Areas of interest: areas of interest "Tsinghua - Foxconn Nanotechnology Research Center"
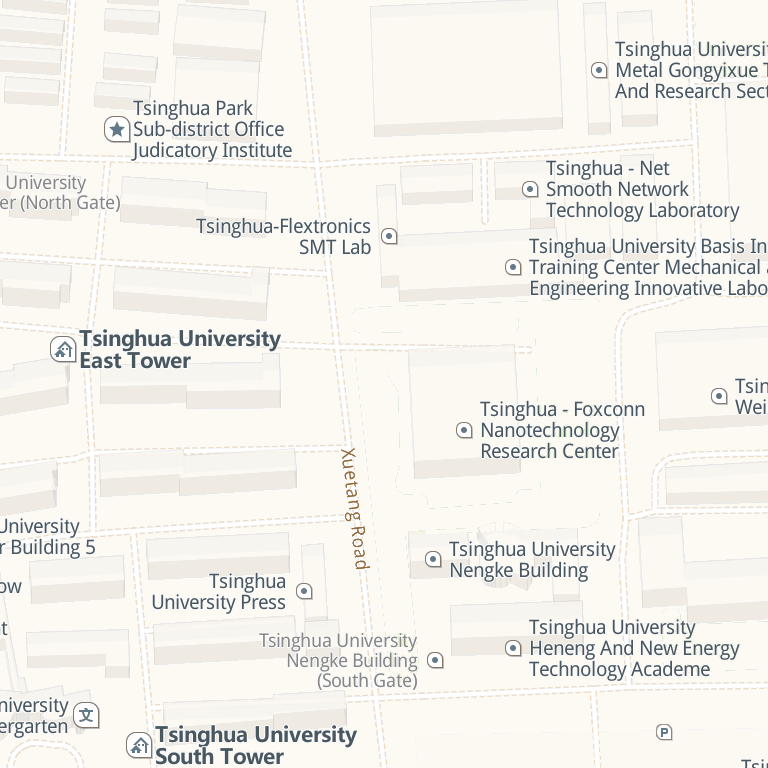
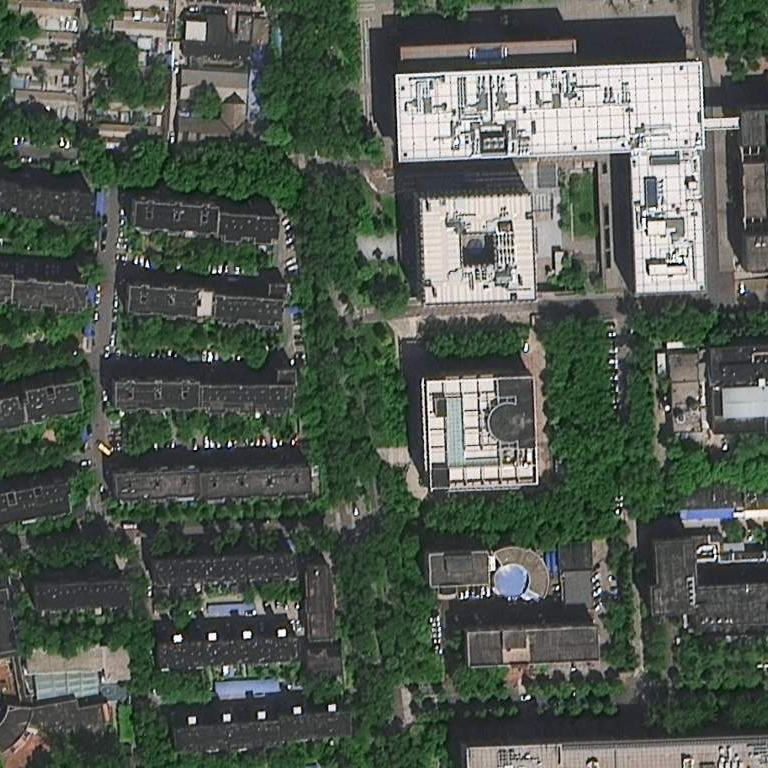